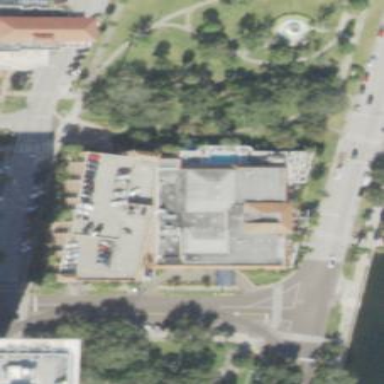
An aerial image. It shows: Part of building.